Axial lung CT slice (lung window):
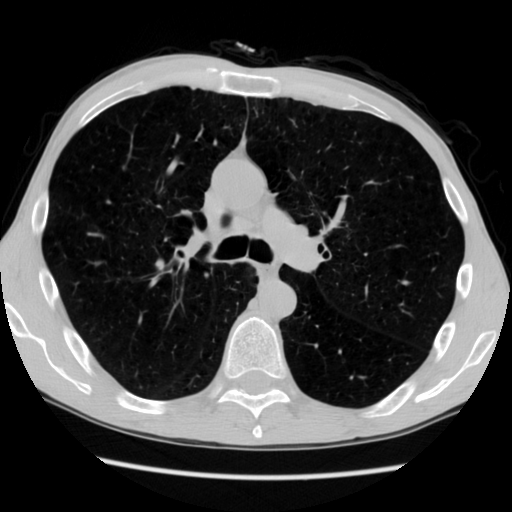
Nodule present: no